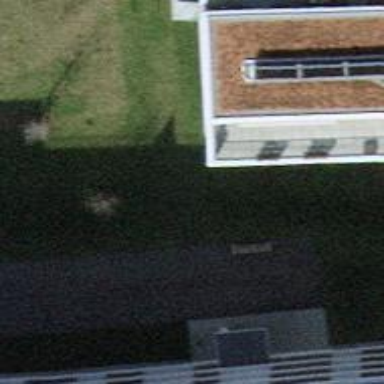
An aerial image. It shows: Brown bench in the vicinity.